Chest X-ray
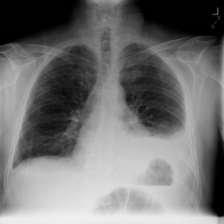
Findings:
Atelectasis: negative
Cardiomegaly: negative
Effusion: negative
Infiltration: negative
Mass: negative
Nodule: negative
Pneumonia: negative
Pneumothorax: negative
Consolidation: negative
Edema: negative
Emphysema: negative
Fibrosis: negative
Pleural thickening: negative
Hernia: negative